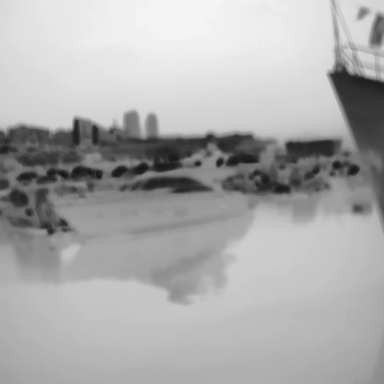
There are two canoes in the infrared image.